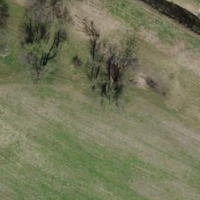
EUNIS habitat code: 52
Species observed at this site:
Tringa ochropus